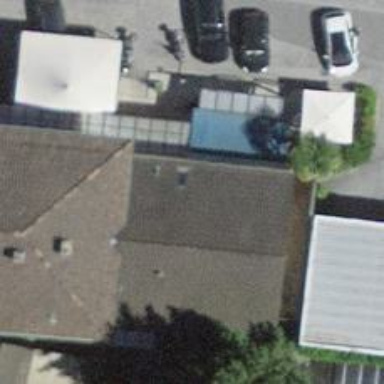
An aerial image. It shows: Cafe.